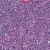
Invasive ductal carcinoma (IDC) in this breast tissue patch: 1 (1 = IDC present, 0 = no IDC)